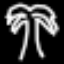
Label: palm tree